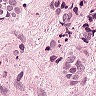
Metastatic tissue present: yes